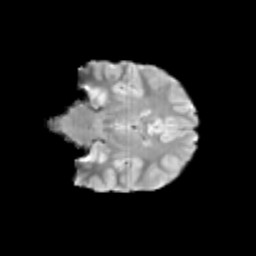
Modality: T2w
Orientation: coronal
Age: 12
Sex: female
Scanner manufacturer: siemens
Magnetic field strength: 3 T
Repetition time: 3.8 s
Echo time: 0.07 s